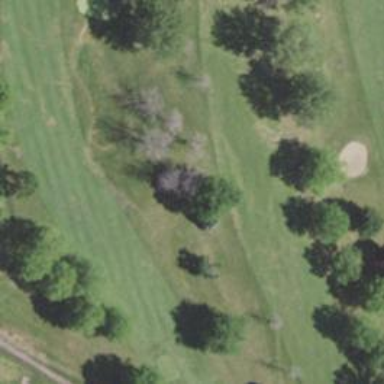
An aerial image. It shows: Golf hole.